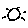
Label: sun